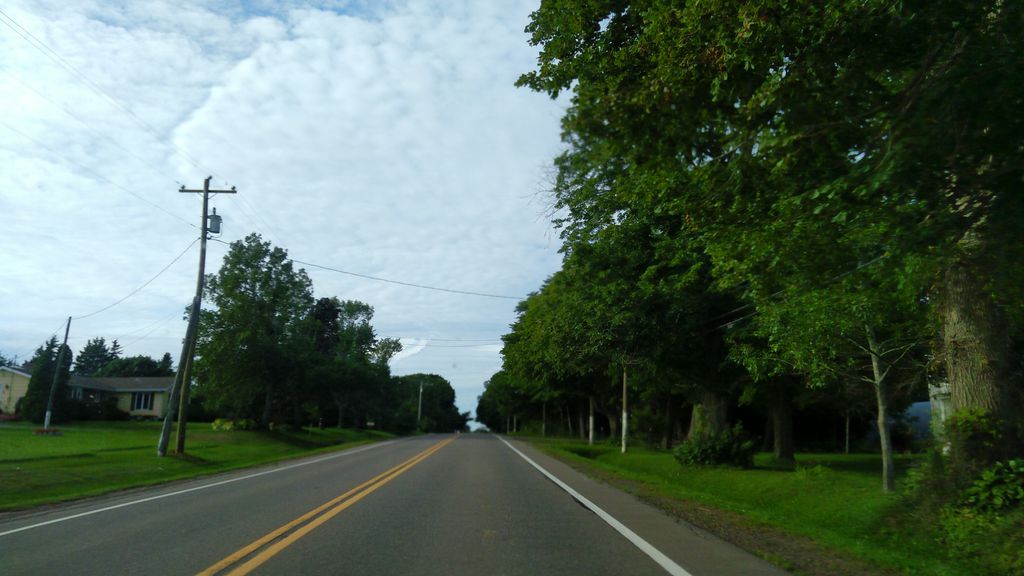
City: charlottetown